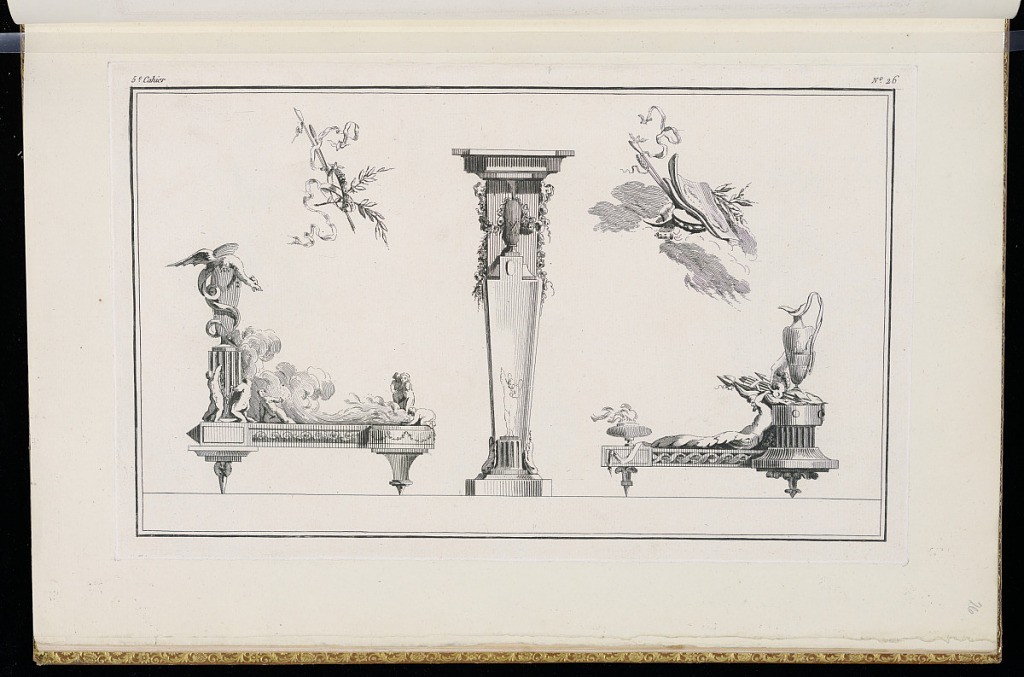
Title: Plinth, Trophies, and Andirons Desings
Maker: Henri Sallembier, French, ca. 1753 - 1820
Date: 1777
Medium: Etching on laid paper
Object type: Print
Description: In the center a design for a plinth (or Gueridon) featuring festoons of flowers, fluting, a figure, fleurons, and ribbons. Two designs for trophies on either side with olive leaves, flowers, ribbons, birds, clouds, paper, and a tambourine. Below are two designs for andirons (firedogs) featuring fluting, wave pattern, ribbons, fleurons, festoons of flowers, incense burners, putti, dragon, ewer, arrows, terminal figure, and smoke. The plate is numbered.